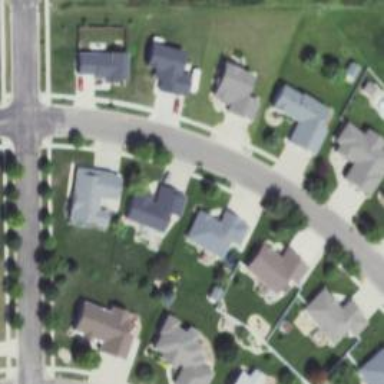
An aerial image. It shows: Smooth asphalt road in residential area.